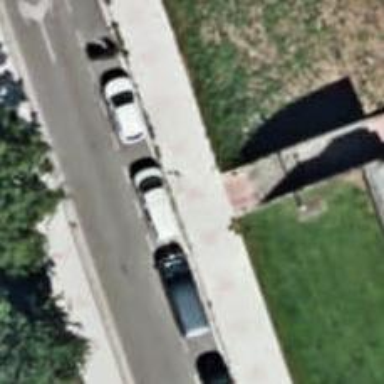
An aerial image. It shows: Road with steps.